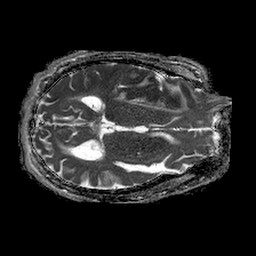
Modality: ADC
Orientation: axial
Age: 75
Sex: male
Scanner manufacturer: philips
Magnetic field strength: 1.5 T
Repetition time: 4.6 s
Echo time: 0.08528 s